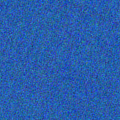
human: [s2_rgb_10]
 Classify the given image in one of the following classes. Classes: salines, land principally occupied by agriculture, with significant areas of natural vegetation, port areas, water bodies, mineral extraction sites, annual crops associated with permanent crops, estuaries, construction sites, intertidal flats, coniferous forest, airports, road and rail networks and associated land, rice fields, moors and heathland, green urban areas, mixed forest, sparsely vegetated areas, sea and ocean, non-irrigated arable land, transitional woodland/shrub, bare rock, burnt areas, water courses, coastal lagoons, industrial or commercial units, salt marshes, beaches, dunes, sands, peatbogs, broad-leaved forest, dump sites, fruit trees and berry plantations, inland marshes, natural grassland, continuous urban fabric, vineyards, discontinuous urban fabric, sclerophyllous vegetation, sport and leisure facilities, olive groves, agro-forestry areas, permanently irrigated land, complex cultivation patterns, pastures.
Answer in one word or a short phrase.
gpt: sea and ocean